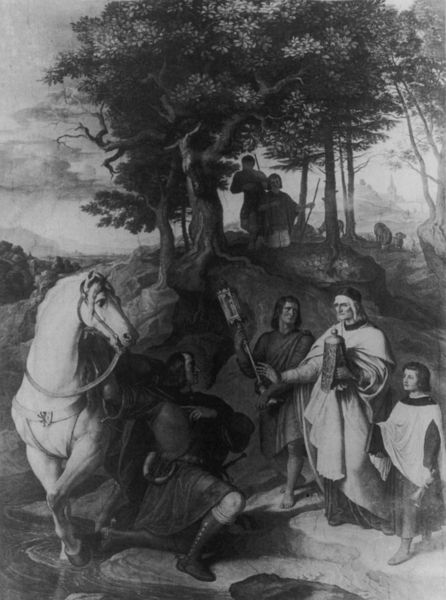
Titel: Graf Rudolf von Habsburg führt den Priester über den Wildbach
Künstler: Julius Schnorr von Carolsfeld
Standort: München
Institution: Residenz
Schlagwörter: baum, berg, blätter, dunkel, gemälde, gruppe, himmel, laub, mann, schatten, umhang, wasser, weiß, wolken, baumstämme, bäume, fluss, impressionismus, landschaft, menschen, see, stadt, ufer, äste, ausschnitt, grau, hell, hintergrund, lampe, laterne, licht, männer, schwarz, strasse, szene, zeichnung, tier, weg, wiese, fest, hochformat, leute, kappe, bibel, diener, historie, mensch, tragen, fünf, holland, trinkhorn, baumstamm, horizont, hügel, natur, stamm, weite, zweige, gewässer, kirche, sträucher, geistlicher, gewand, kutte, mantel, drei, gewänder, kind, klassizismus, personen, blatt, gotik, krone, renaissance, wald, anhöhe, bauern, kinder, kreis, pferd, pferde, reiter, krug, deutschland, zaumzeug, zügel, wellen, italien, stab, zuschauer, fahne, berge, gebirge, grafik, nebel, monochrom, rast, grisaille, romantik, banner, schlacht, bischof, historienbild, könig, lanze, soldaten, um 1900, überwurf, junge, knie, nazarener, foto, fotografie, knabe, gefäss, kreuz, religion, dubkel, wurzel, waten, barfuß, geschirr, druck, schwarz-weiß, radierung, stich, waffen, knien, waffe, kittel, stiefel, herrscher, treffen, schuh, mythologie, ritter, rüstung, schimmel, hufen, wappen, gestus, pfarrer, baumgruppe, wurzeln, jesus, ross, reise, wanderer, sage, mittelalter, märchen, dante, krieger, zentral, begegnung, knieen, messdiener, monstranz, priester, segen, segnen, weihrauch, mönch, hain, ehre, menschengruppe, verbeugen, heiliger, prozession, eiche, heilige, personengruppe, taufe, schwind, reisende, grautöne, reproduktion, hirten, helden, gaul, sakral, mittelalterlich, judentum, details, umahng, zepter, kniefall, historisch, allerheiligstes, froschperspektive, da vinci, reformation, naum, pilger, furt, mönchskutte, weihe, wunder, figurengruppe, abt, overbeck, schwindt, wiedersehen, gnade, tora, knieender, page, kirchenmann, knappe, kniender, bibelgeschichte, gauöl, geistliches personal, hallo ich seh nix, horizontr, jünglin, kupferdruck, landschaftsszene, malerische szene aus dem allta, ministrand, mnistrant, nieder, noch schwärzer, religioös, saumzeug, sehr differenziert, weltliche, schimel, kniene, z, moittelalterlich, bamkrone, sakraldarstellung, ritter himmel wolken, schwarz weiß repro, nochformat